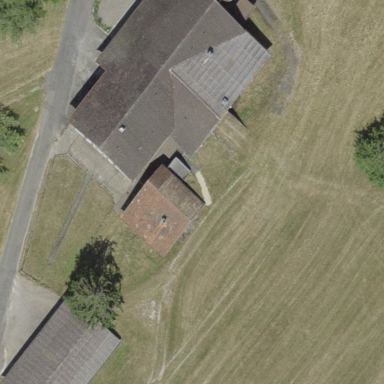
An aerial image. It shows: Farm auxiliary building with gabled roof.